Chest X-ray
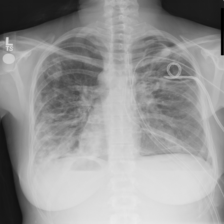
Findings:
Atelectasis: negative
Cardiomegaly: negative
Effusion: negative
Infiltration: positive
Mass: negative
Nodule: positive
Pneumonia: negative
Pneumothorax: positive
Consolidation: negative
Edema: negative
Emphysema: negative
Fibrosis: negative
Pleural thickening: negative
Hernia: negative